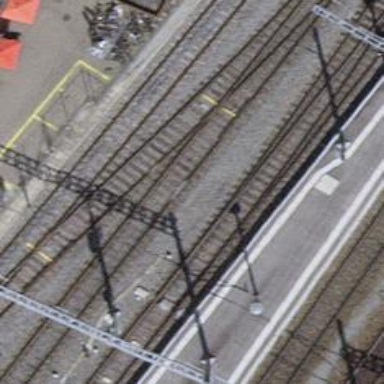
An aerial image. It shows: Single-track electrified railway with contact line.